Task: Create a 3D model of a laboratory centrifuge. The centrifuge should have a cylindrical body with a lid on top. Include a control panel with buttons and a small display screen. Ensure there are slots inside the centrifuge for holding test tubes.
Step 218:
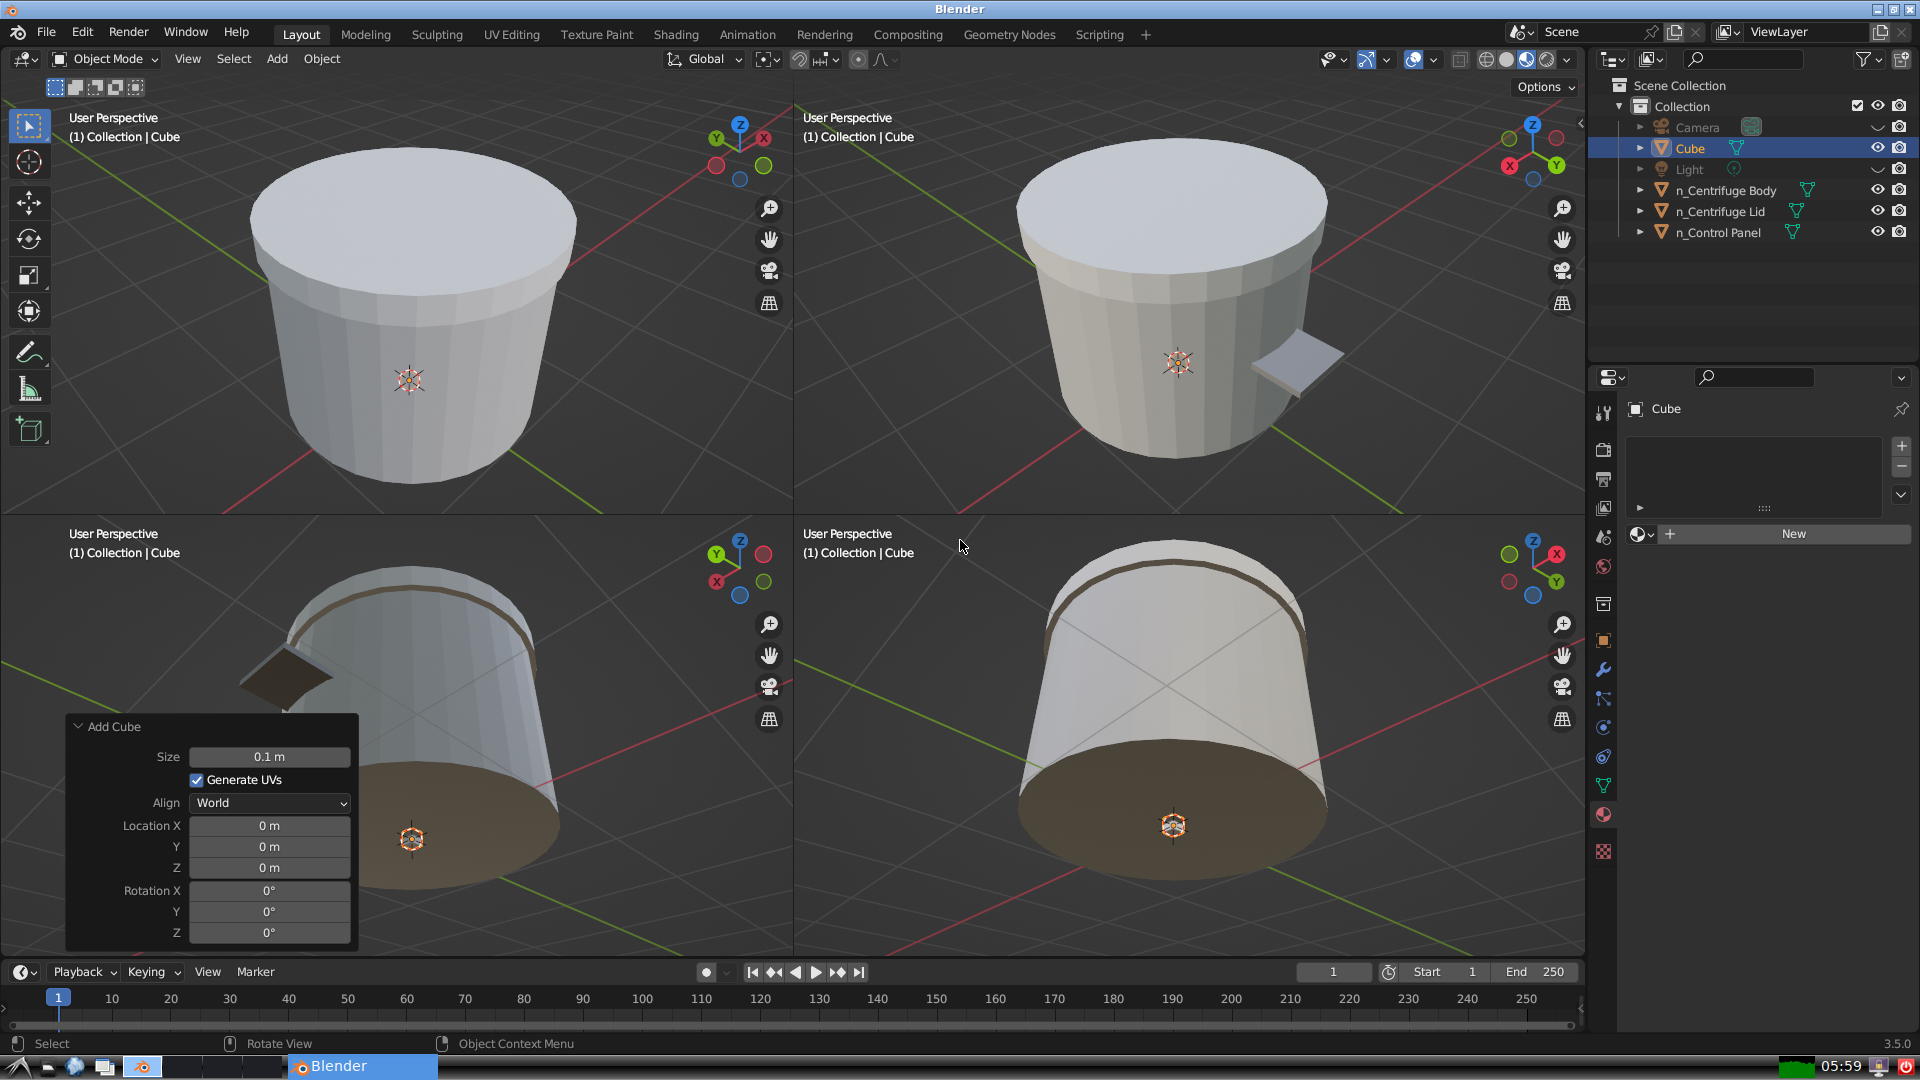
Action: {"key_press": ['Ctrl, Home']}